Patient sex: F
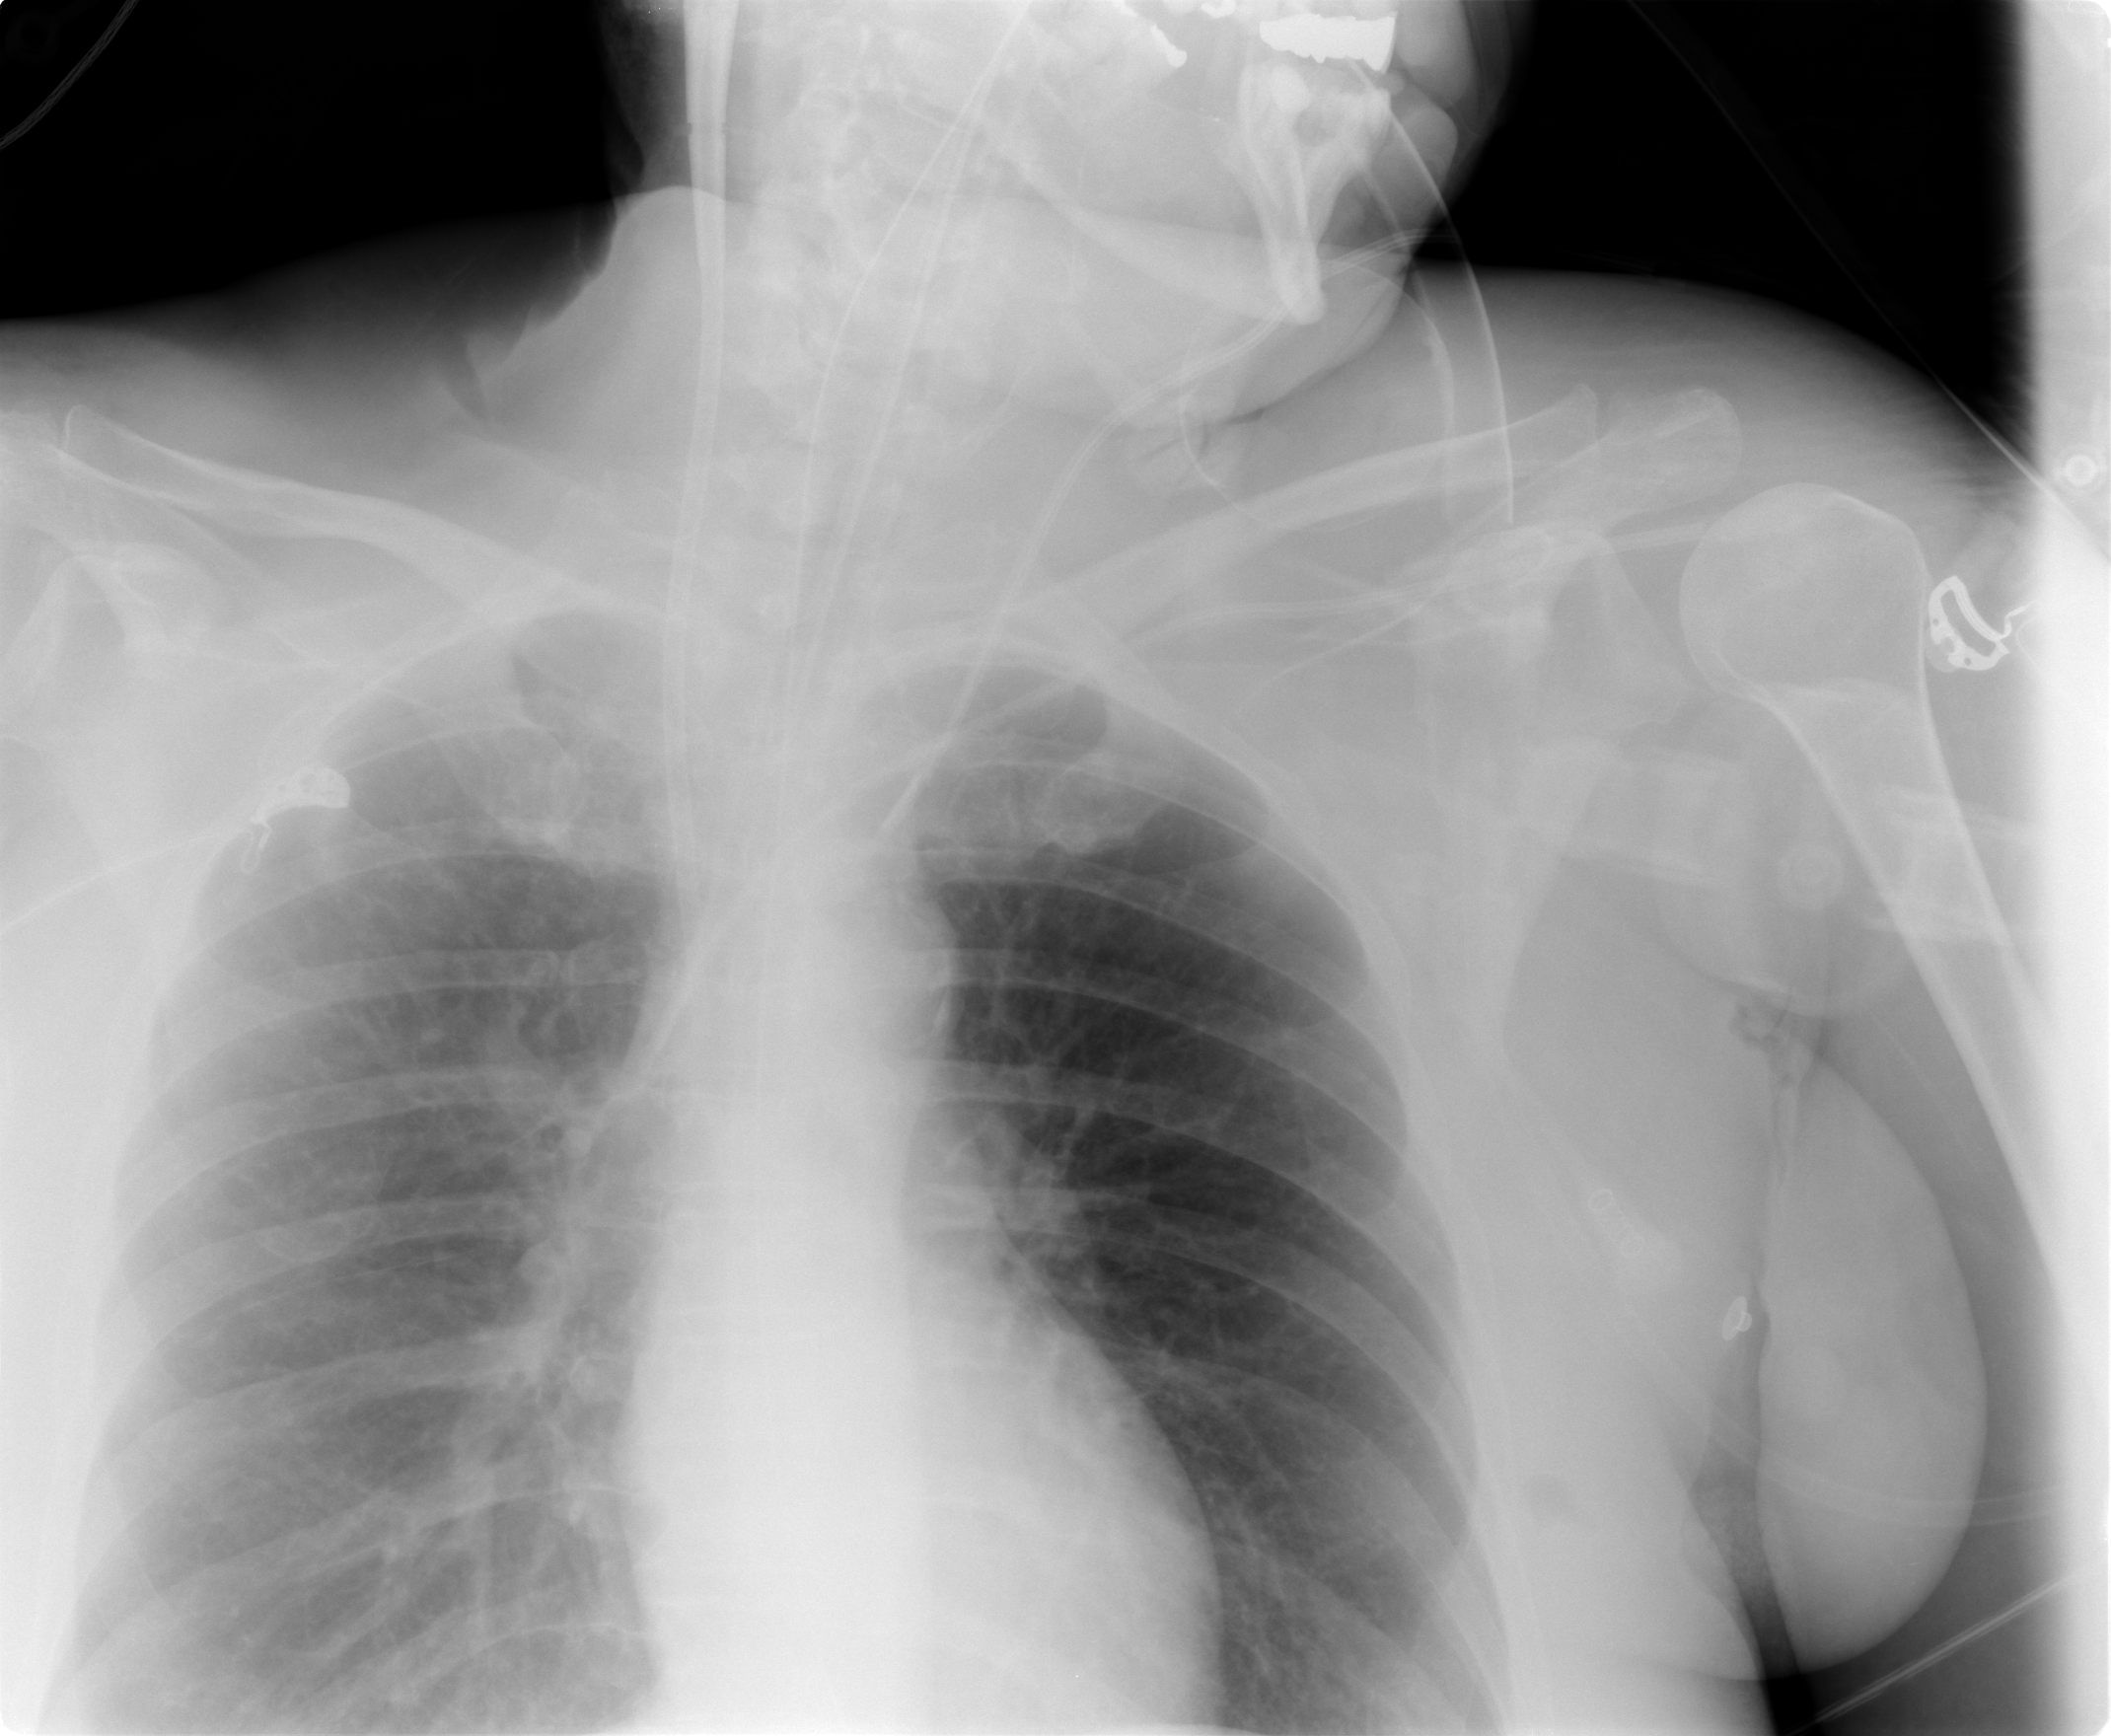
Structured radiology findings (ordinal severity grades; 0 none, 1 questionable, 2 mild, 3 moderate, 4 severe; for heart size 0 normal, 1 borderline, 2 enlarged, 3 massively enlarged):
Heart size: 0
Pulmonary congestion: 1
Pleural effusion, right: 0
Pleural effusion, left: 0
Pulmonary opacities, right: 0
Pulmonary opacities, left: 0
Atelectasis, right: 1
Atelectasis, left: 0